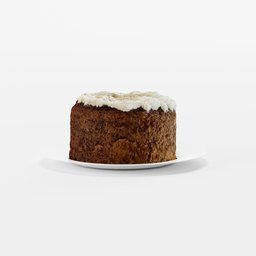
Label: nature